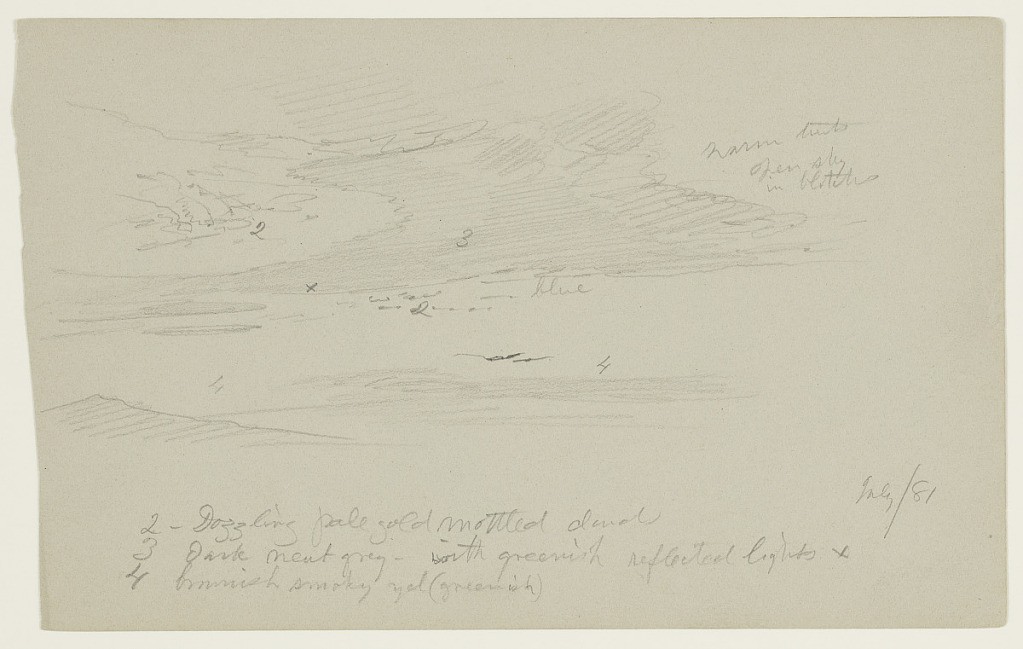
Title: Clouds over a Mountain Peak, Hudson, New York
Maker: Frederic Edwin Church, American, 1826–1900
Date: July 1881
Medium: Graphite on gray-green wove paper
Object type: Drawing
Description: Landscape and atmosphere sketch showing a view of clouds above a sharp mountain peak in or near Hudson, New York. At far left, the dark, triangular peak is visible while, above, a wide, arching cloud bank dominates the sky while other clouds are shown below it and at left.